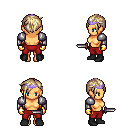
a pixel art fantasy rpg character, female body template, human, tanned skin, steel arm armor, red pants, white blonde pixie cut hairstyle, purple tiara, gold gloves, black shoes, dagger, four views (front, back, left, right), 2x2 character sprite sheet, small pixel art, hard edges, no anti-aliasing